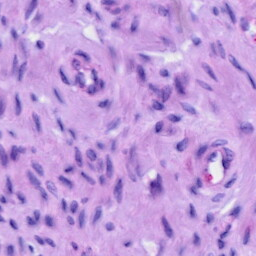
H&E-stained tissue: Cervix